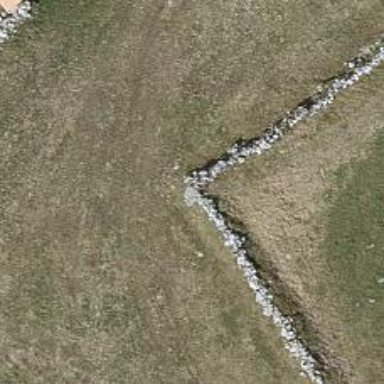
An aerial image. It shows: Dry stone wall barrier.